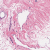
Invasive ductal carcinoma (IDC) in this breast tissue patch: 0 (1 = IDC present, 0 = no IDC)